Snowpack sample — Buffalo Mountain, Silverthorne, Colorado, USA (1/25/25, 10:11 AM MST)
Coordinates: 39.6222, -106.1139
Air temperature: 22 °F
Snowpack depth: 110 cm
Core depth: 40 cm
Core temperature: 46.4 °F
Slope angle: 12°, slope face: 102°
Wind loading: high
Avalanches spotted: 0
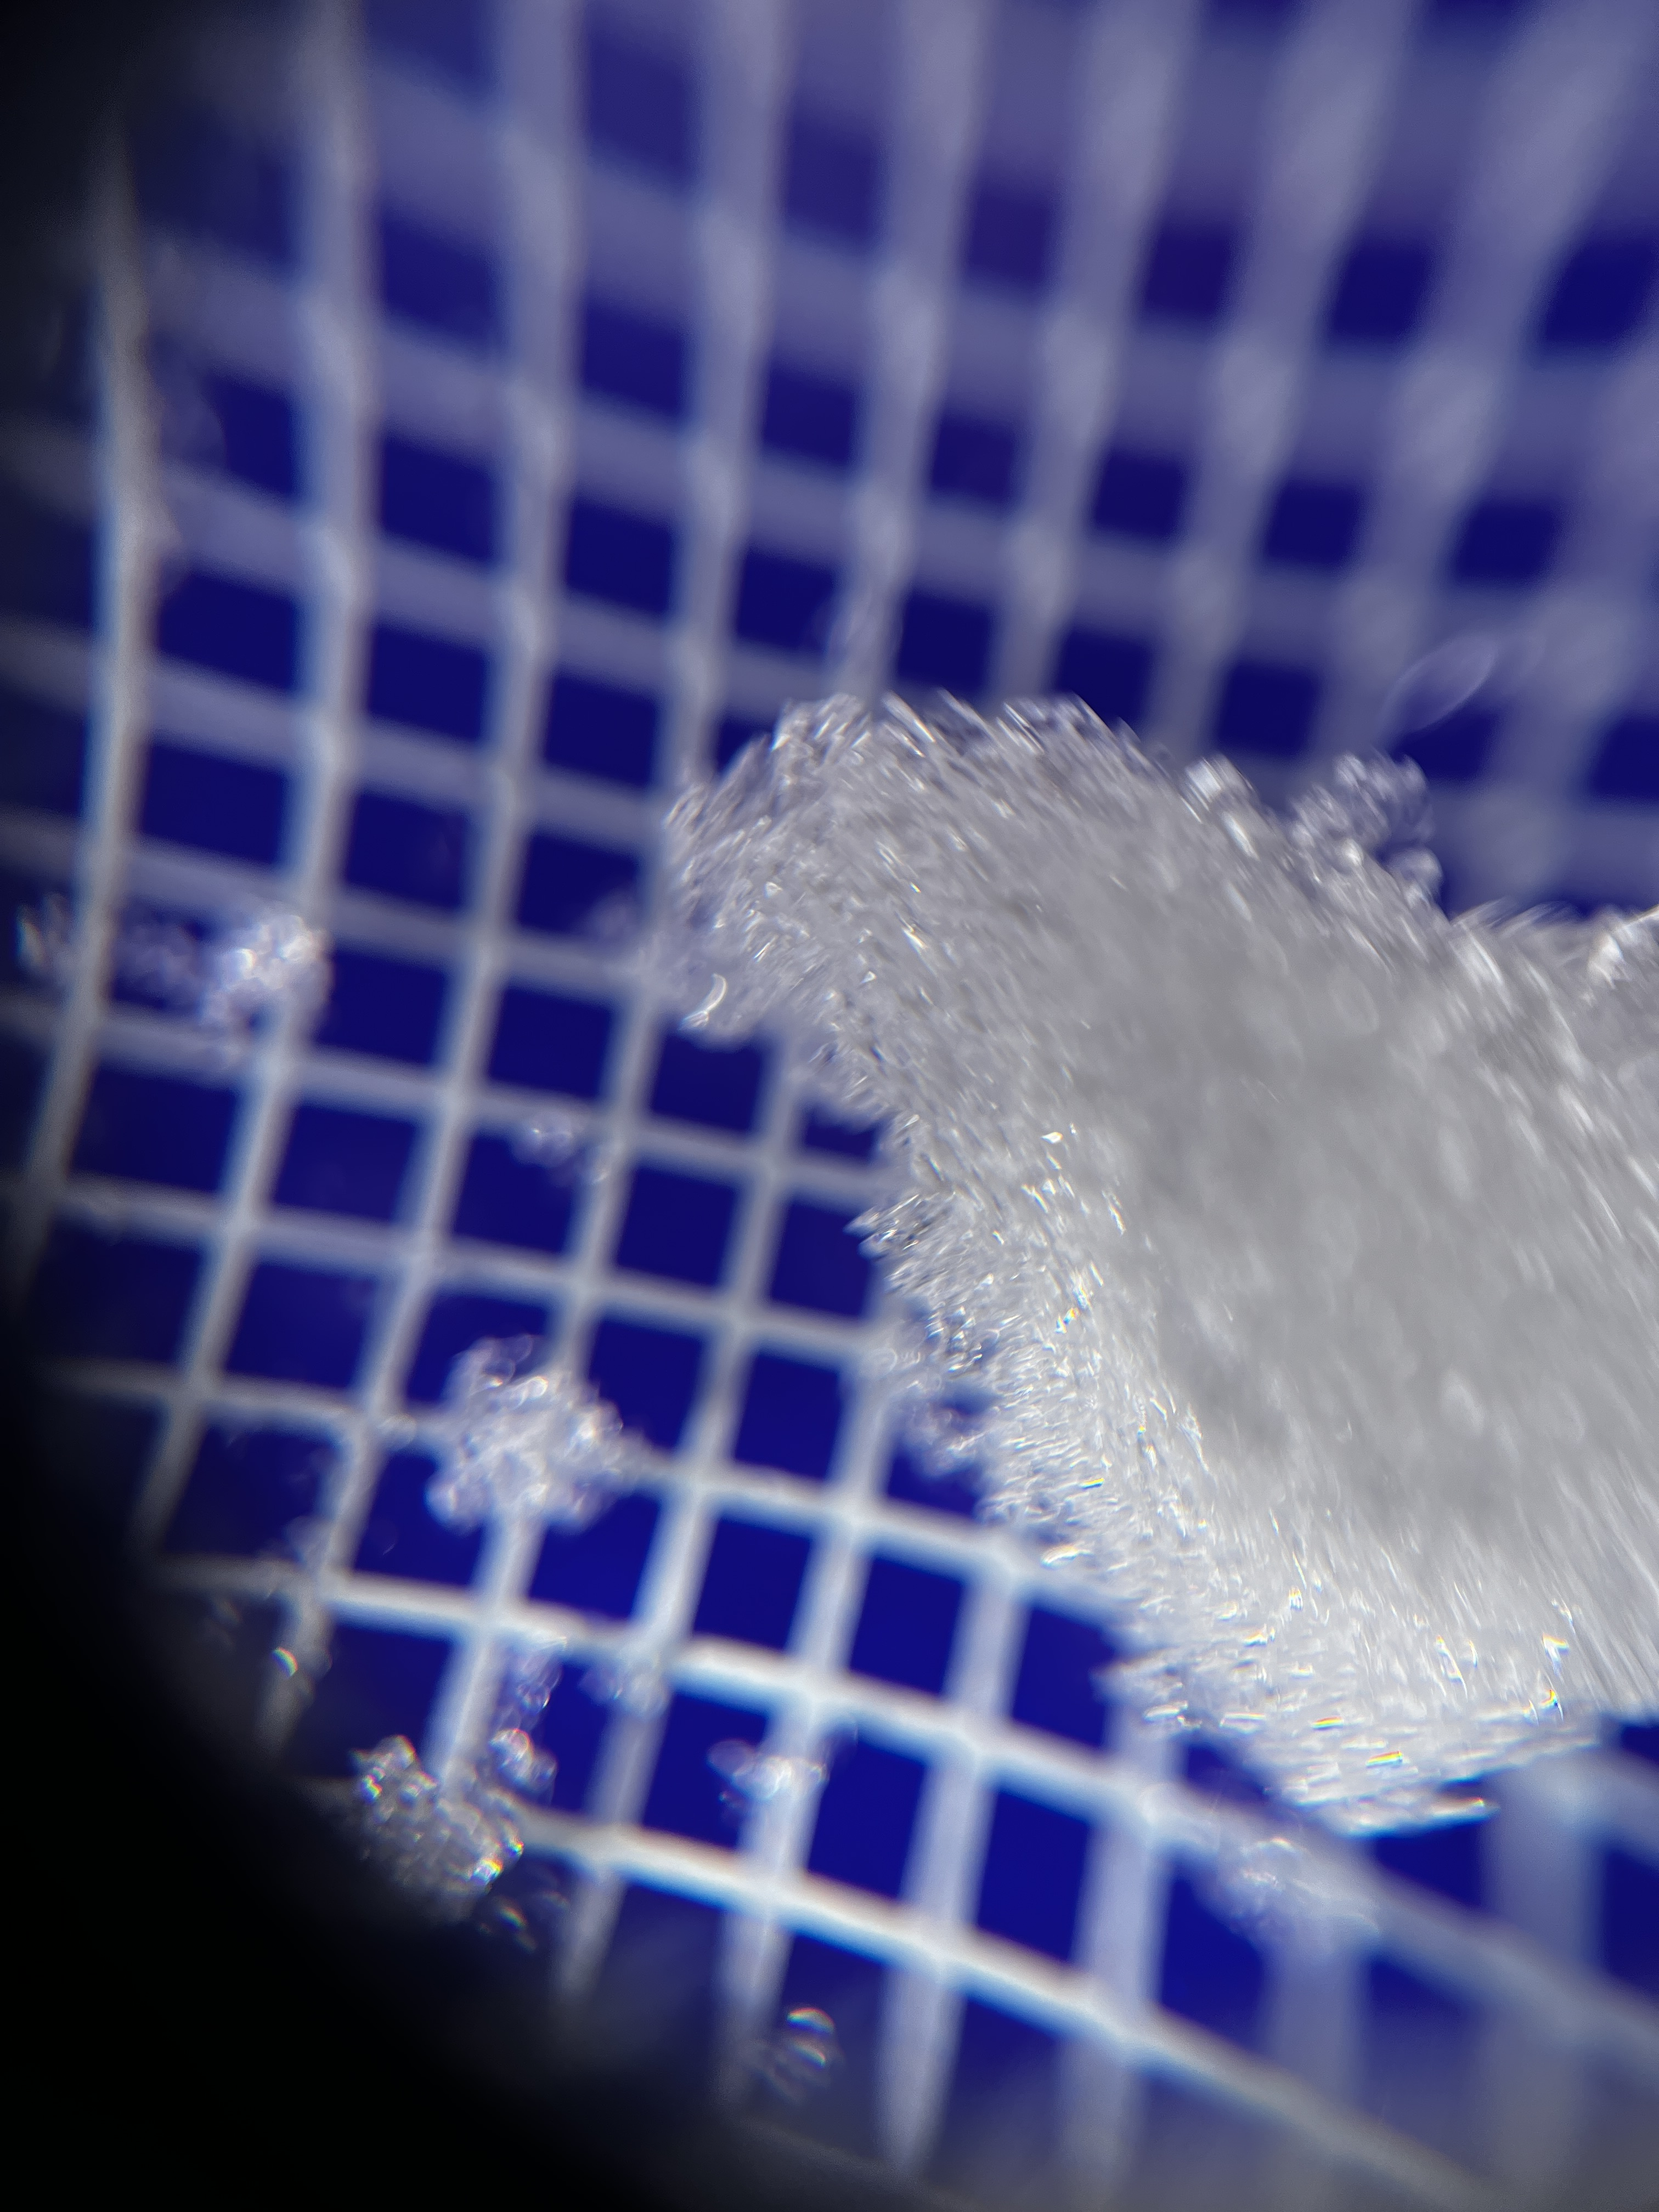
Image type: magnified_profile
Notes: No avalanches nearby, collected on the outskirts of a fire break 15 meters from the treeline, on way to Buffalo and Red Mountain